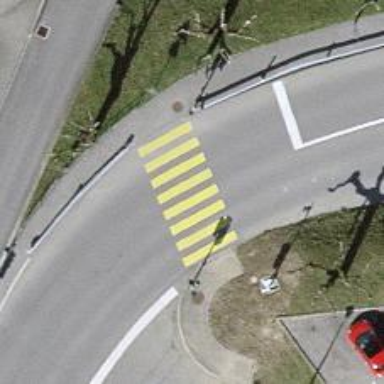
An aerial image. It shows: Zebra crossing on the road.